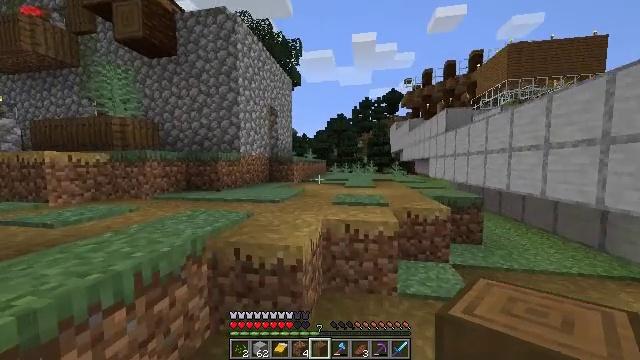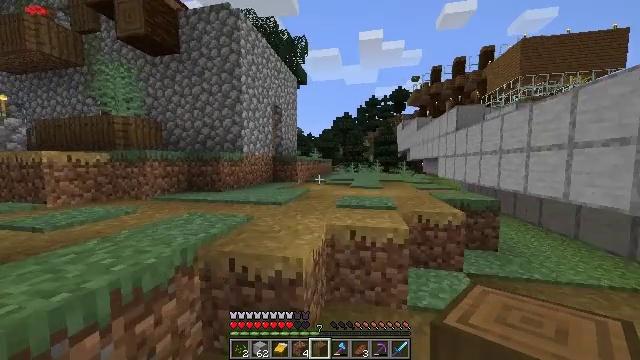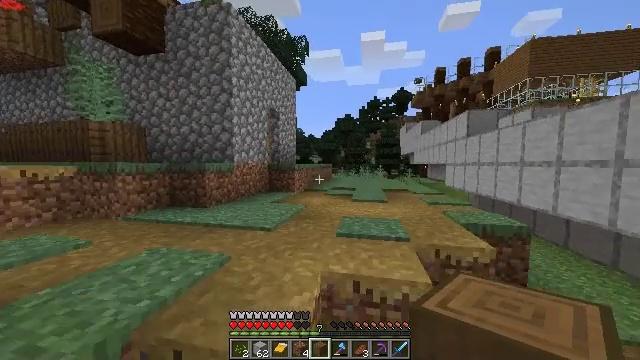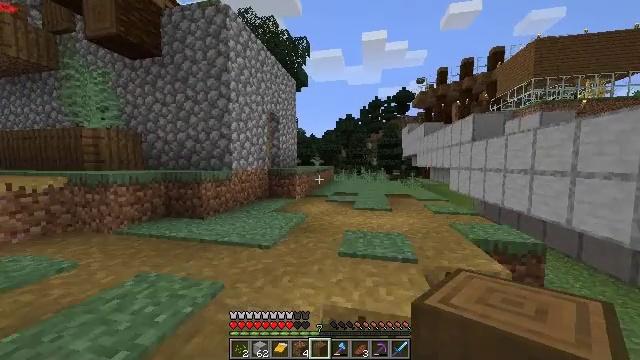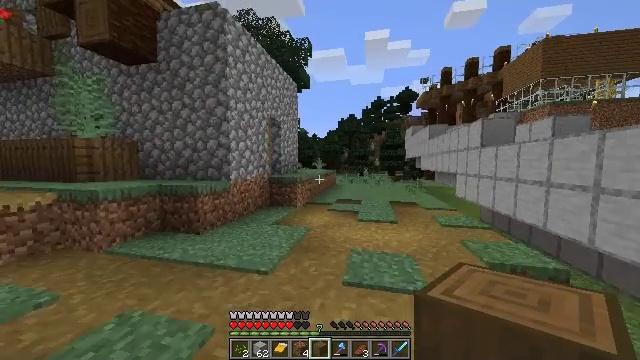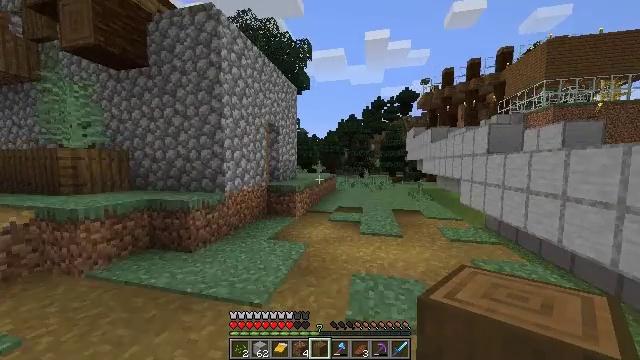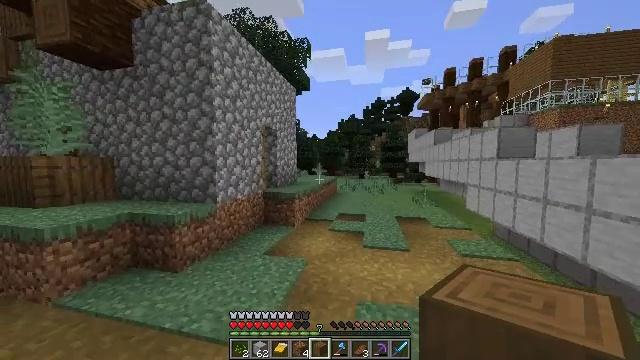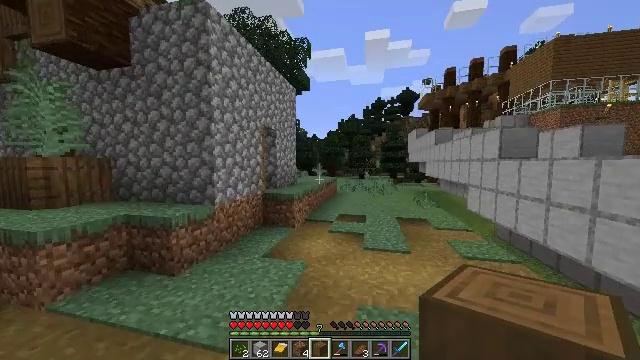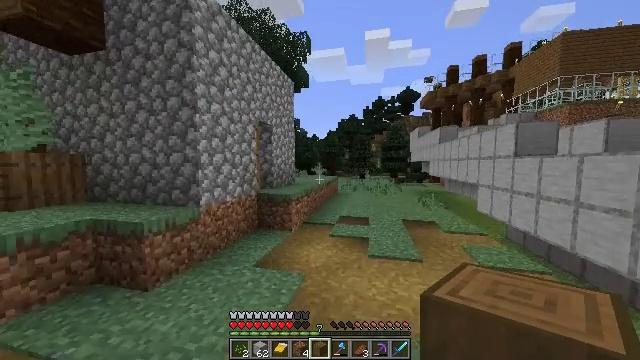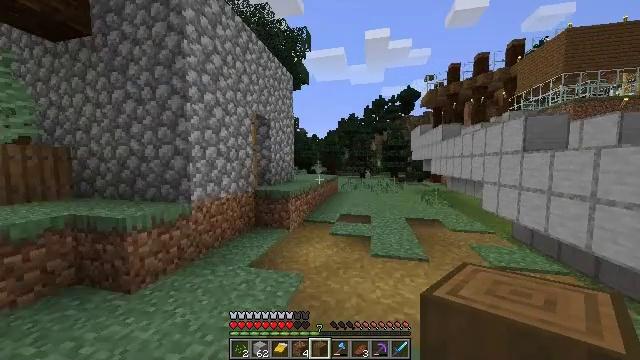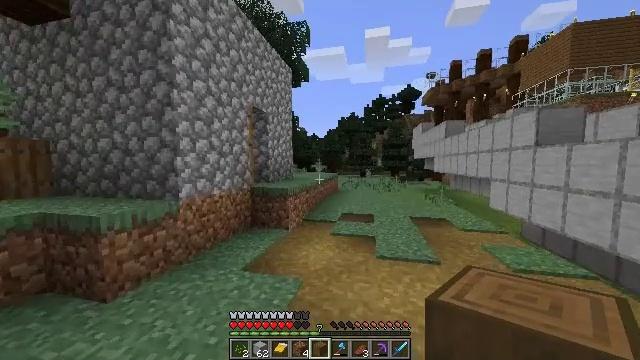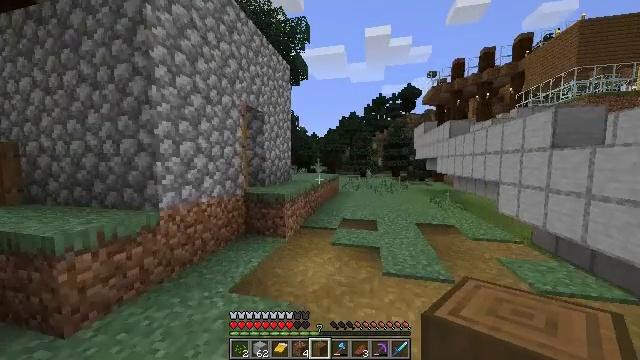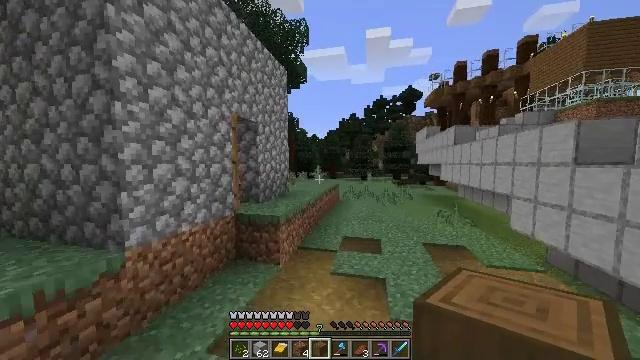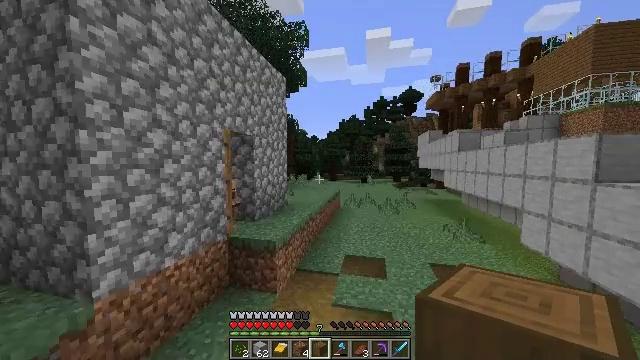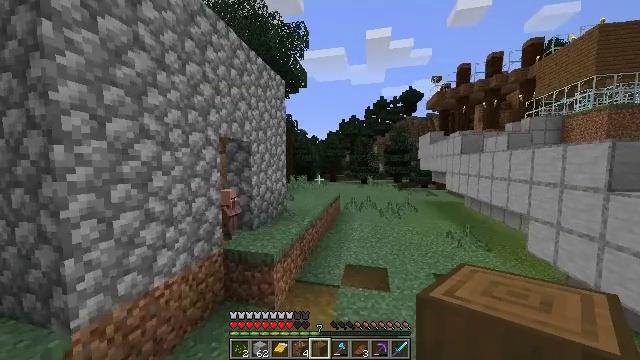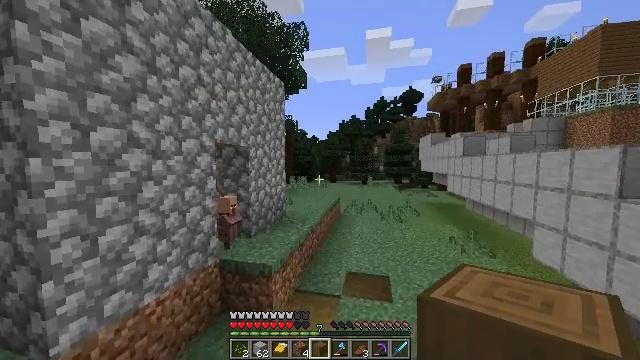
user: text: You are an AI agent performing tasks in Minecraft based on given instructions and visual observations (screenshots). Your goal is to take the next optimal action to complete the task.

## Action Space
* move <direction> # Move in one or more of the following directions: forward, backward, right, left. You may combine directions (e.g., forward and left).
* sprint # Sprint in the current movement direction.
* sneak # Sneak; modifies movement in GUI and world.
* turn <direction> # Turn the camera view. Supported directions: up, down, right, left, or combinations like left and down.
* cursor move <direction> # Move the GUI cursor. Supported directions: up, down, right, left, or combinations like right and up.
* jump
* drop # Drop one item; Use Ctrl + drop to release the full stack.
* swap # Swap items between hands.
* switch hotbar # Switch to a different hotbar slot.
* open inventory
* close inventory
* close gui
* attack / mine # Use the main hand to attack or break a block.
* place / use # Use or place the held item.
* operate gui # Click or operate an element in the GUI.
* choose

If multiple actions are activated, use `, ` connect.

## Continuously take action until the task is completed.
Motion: motion action
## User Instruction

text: Break the spruce door to remove it.
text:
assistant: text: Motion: move forward, turn left
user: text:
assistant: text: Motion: move forward, jump
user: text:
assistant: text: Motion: move forward, jump
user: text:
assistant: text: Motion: move forward, jump
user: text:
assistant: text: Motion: move forward, jump
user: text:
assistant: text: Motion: move forward, jump
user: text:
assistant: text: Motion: move forward, jump
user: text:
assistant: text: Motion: move forward, jump
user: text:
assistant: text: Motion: move forward, jump
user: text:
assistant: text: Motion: move forward, sprint, jump
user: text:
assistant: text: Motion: move forward, sprint, jump
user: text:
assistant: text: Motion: move forward, sprint, jump
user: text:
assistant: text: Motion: move forward, sprint, jump
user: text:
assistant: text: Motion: move forward, sprint, jump
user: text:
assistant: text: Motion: move forward, jump
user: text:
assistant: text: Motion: move forward, jump
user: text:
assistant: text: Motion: move forward, jump
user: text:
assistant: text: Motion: move forward, turn left, jump
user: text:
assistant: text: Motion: move forward, turn left and down, jump
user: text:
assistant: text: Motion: move forward, turn left, jump
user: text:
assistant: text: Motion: move forward, turn left, jump
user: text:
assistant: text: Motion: move forward, turn left, jump
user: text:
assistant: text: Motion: move forward, turn left, jump
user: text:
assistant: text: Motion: move forward, turn left and down, jump
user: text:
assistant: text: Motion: turn left and down, jump
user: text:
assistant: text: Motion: turn left and down
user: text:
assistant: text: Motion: turn left
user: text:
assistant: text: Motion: no_op
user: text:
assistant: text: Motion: turn left
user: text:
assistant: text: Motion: turn left